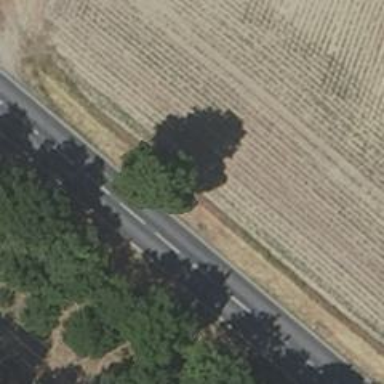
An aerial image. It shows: Row of deciduous broadleaved trees.